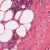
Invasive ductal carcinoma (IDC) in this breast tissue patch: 0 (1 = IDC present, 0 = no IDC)